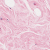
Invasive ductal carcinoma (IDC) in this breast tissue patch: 0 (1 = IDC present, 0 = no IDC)